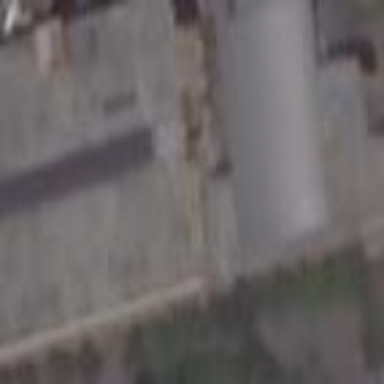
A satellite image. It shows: College building with tiled roof.